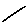
Label: line